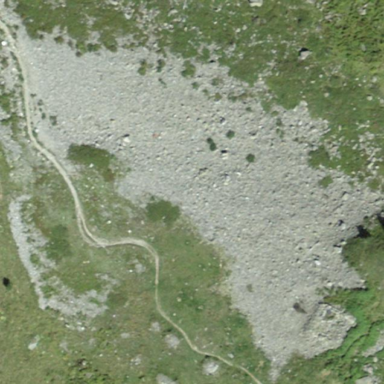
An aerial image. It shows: Natural scree.